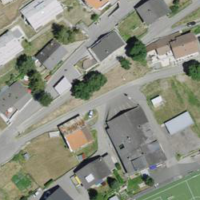
EUNIS habitat code: 54
Species observed at this site:
Primula veris